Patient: sex M, age 42
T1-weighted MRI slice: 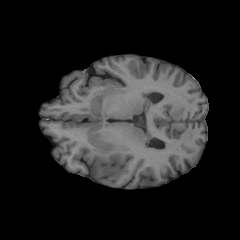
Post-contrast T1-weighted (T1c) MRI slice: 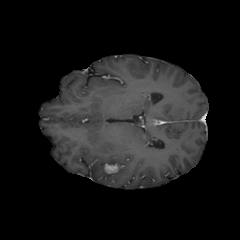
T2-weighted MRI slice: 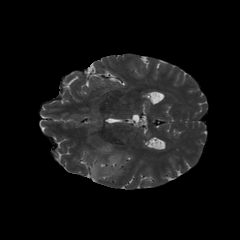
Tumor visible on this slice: yes
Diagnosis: Glioblastoma, IDH-wildtype
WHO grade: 4